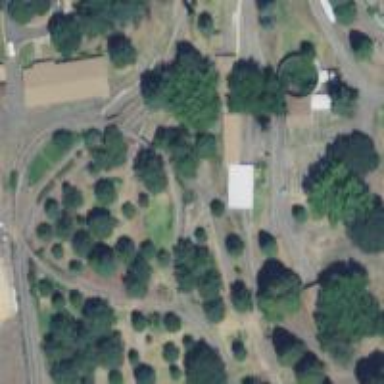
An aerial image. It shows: Miniature railway.